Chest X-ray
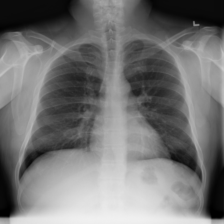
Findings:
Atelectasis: negative
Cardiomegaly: negative
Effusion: negative
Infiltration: positive
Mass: negative
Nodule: negative
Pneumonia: negative
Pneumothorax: negative
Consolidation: negative
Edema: negative
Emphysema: negative
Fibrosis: negative
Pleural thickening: negative
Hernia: negative